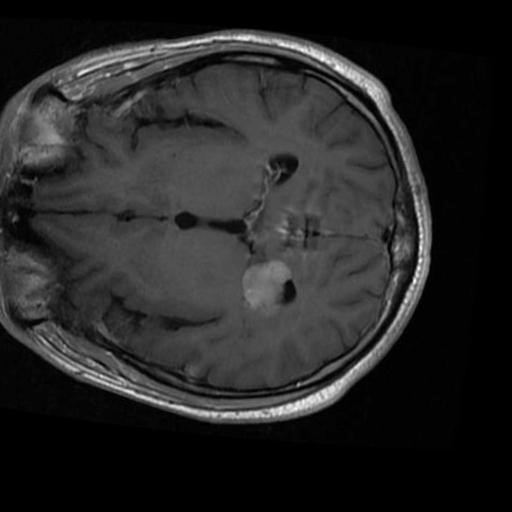
Label: brain_menin